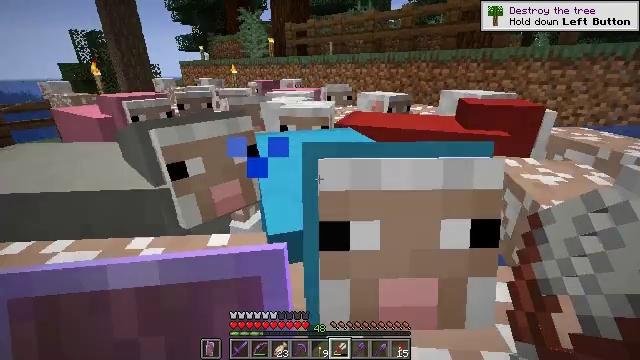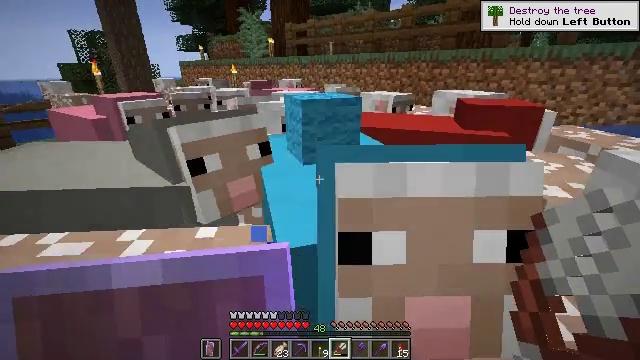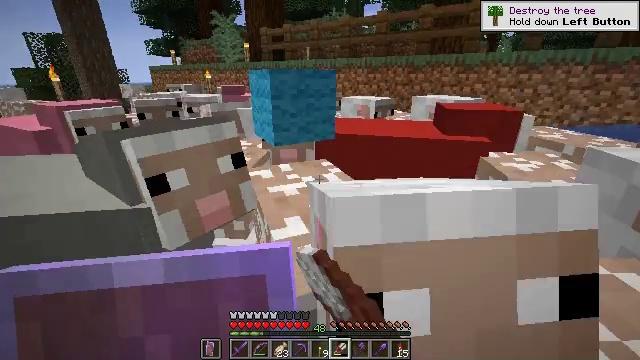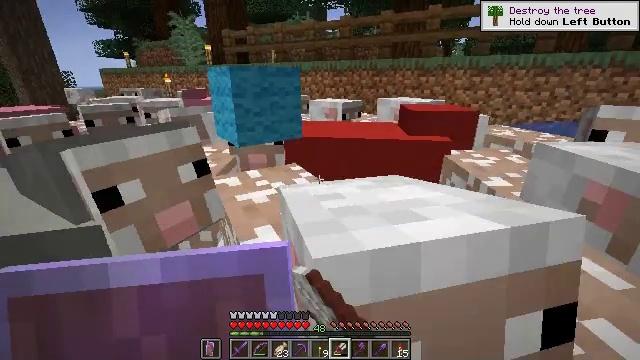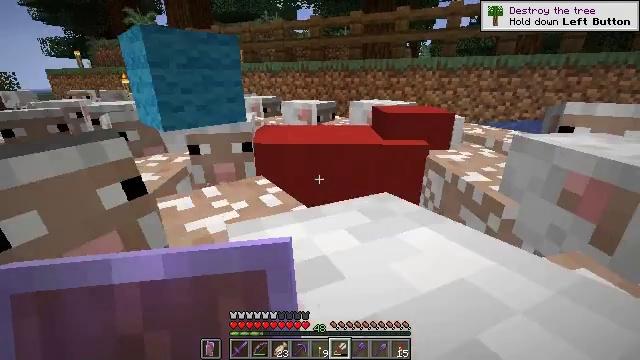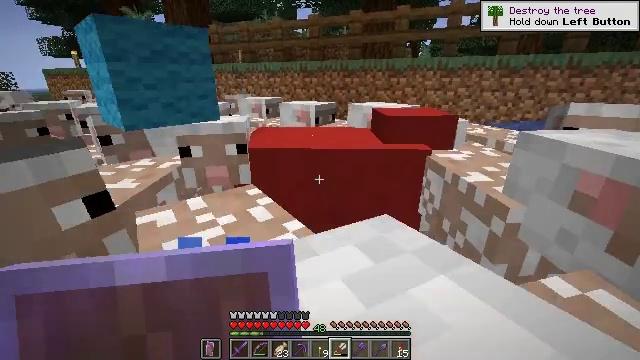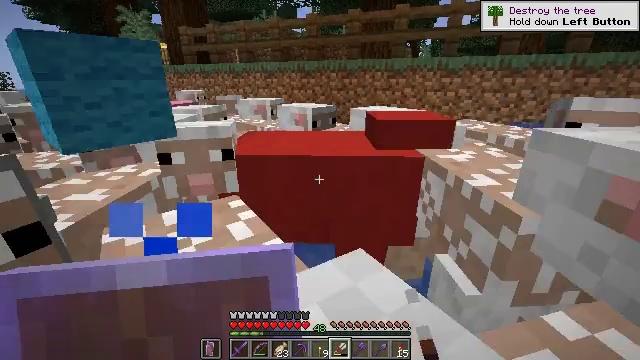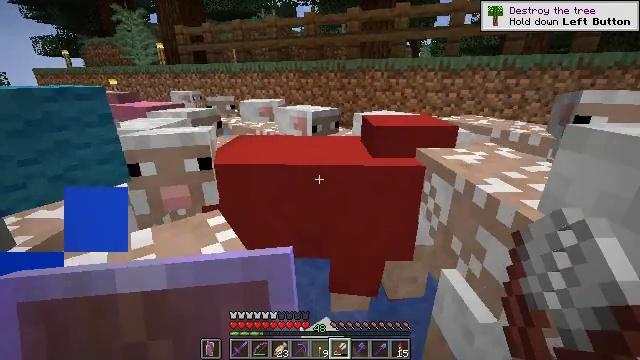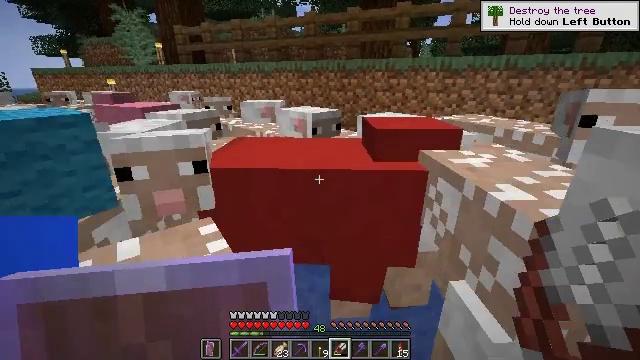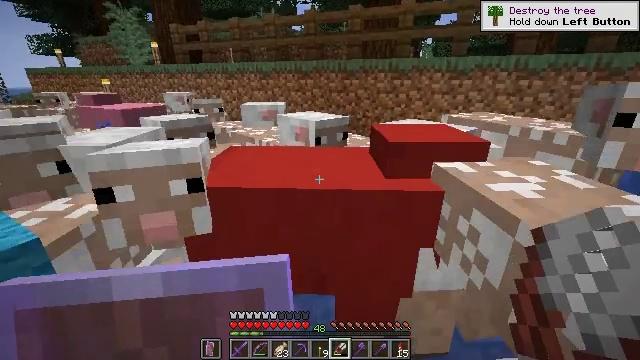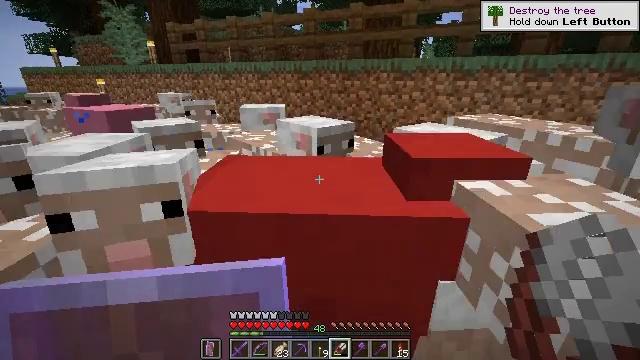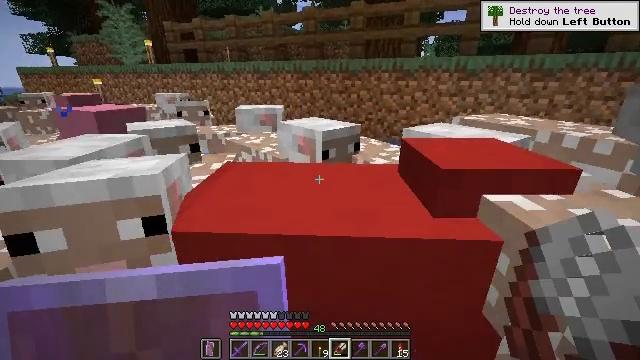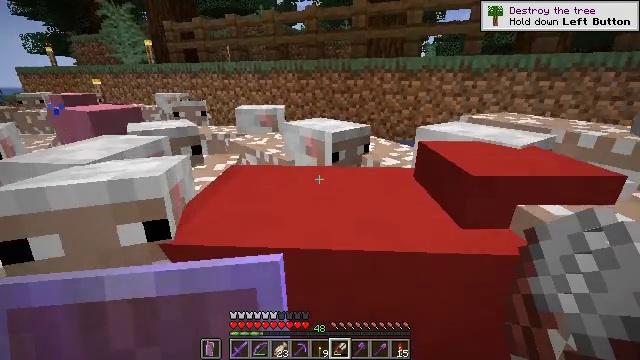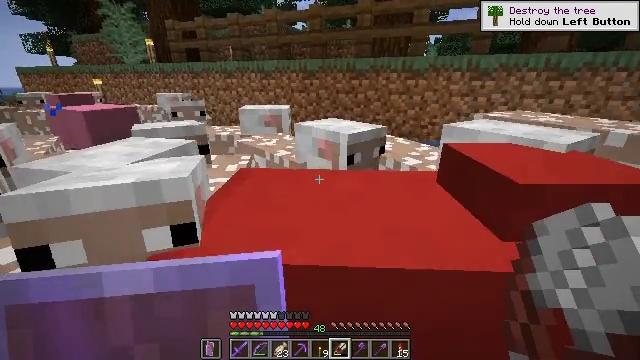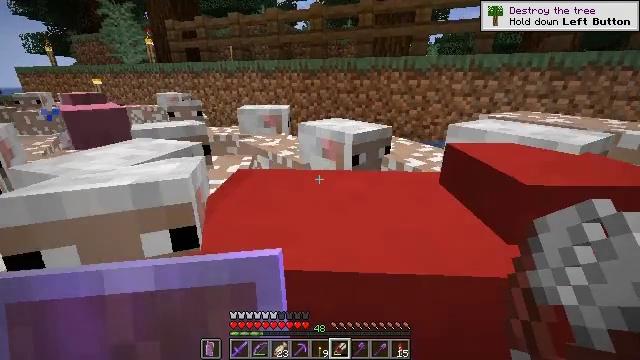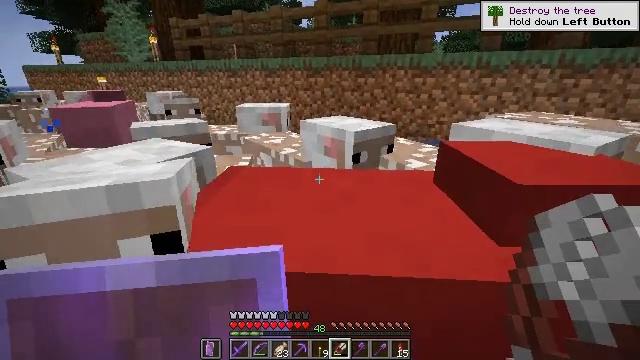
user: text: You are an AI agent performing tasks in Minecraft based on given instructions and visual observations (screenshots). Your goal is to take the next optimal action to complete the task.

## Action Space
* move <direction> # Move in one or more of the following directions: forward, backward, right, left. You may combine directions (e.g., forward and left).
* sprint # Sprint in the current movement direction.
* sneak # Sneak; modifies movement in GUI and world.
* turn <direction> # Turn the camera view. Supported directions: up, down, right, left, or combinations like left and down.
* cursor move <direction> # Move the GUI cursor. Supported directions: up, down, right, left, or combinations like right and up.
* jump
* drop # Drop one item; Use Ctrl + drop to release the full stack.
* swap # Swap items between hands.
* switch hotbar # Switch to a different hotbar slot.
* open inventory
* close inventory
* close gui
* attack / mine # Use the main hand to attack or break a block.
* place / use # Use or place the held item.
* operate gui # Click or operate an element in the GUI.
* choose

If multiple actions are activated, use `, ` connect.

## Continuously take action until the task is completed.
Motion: motion action
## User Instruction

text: craft item air
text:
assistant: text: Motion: move forward, use / place
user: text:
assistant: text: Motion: move forward, turn right, use / place
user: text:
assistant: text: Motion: move forward, turn right, use / place
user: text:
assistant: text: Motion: move forward, turn right
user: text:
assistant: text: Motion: move forward
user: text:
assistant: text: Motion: move forward, use / place
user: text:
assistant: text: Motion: move forward, use / place
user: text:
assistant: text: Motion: move forward, use / place
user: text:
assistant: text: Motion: move forward, use / place
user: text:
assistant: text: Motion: move forward
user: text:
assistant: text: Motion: use / place
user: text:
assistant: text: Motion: use / place
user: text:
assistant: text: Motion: use / place
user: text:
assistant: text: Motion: use / place
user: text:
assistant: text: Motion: no_op
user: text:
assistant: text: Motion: use / place
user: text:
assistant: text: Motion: turn down, use / place
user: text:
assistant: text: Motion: turn down, use / place
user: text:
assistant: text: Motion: turn right and down
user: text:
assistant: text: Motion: turn right and down
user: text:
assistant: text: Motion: no_op
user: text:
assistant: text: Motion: turn left, use / place
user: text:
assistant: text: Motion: turn left, use / place
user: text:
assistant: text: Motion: turn left and up
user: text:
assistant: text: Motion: move forward, turn left and up
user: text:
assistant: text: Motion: move forward, turn left and up
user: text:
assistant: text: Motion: move forward, turn left
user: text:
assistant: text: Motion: move forward
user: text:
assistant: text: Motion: move forward
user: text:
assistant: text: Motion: move forward